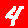
Digit: 4